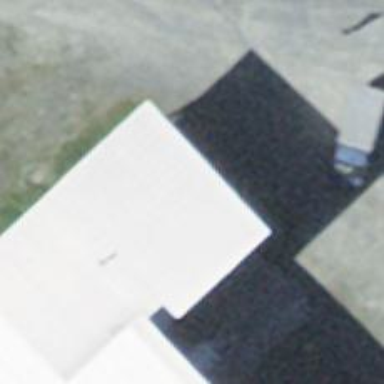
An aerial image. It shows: Toilets.